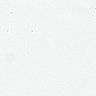
Metastatic tissue present: no